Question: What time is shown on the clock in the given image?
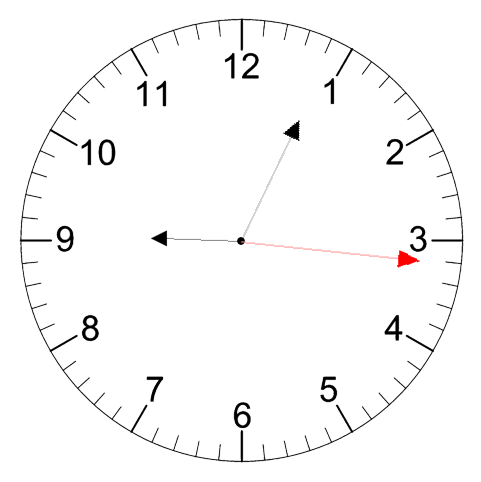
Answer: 09:04:16